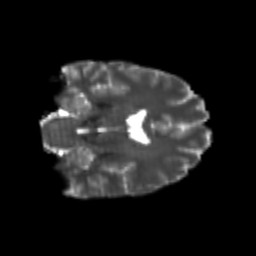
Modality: T2w
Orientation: coronal
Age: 23
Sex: female
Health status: healthy
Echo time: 0.074 s